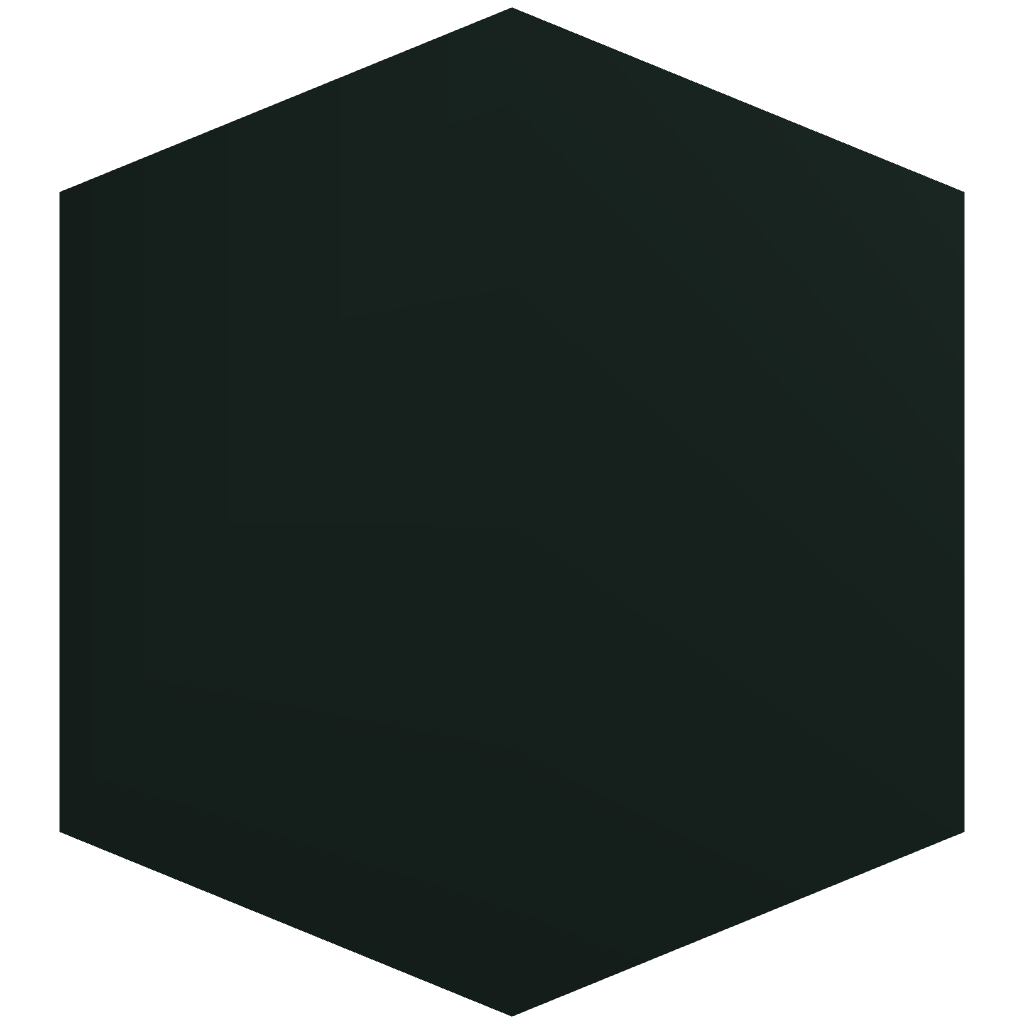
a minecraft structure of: Land mine